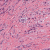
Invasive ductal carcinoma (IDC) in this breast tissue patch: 1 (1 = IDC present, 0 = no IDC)